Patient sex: F
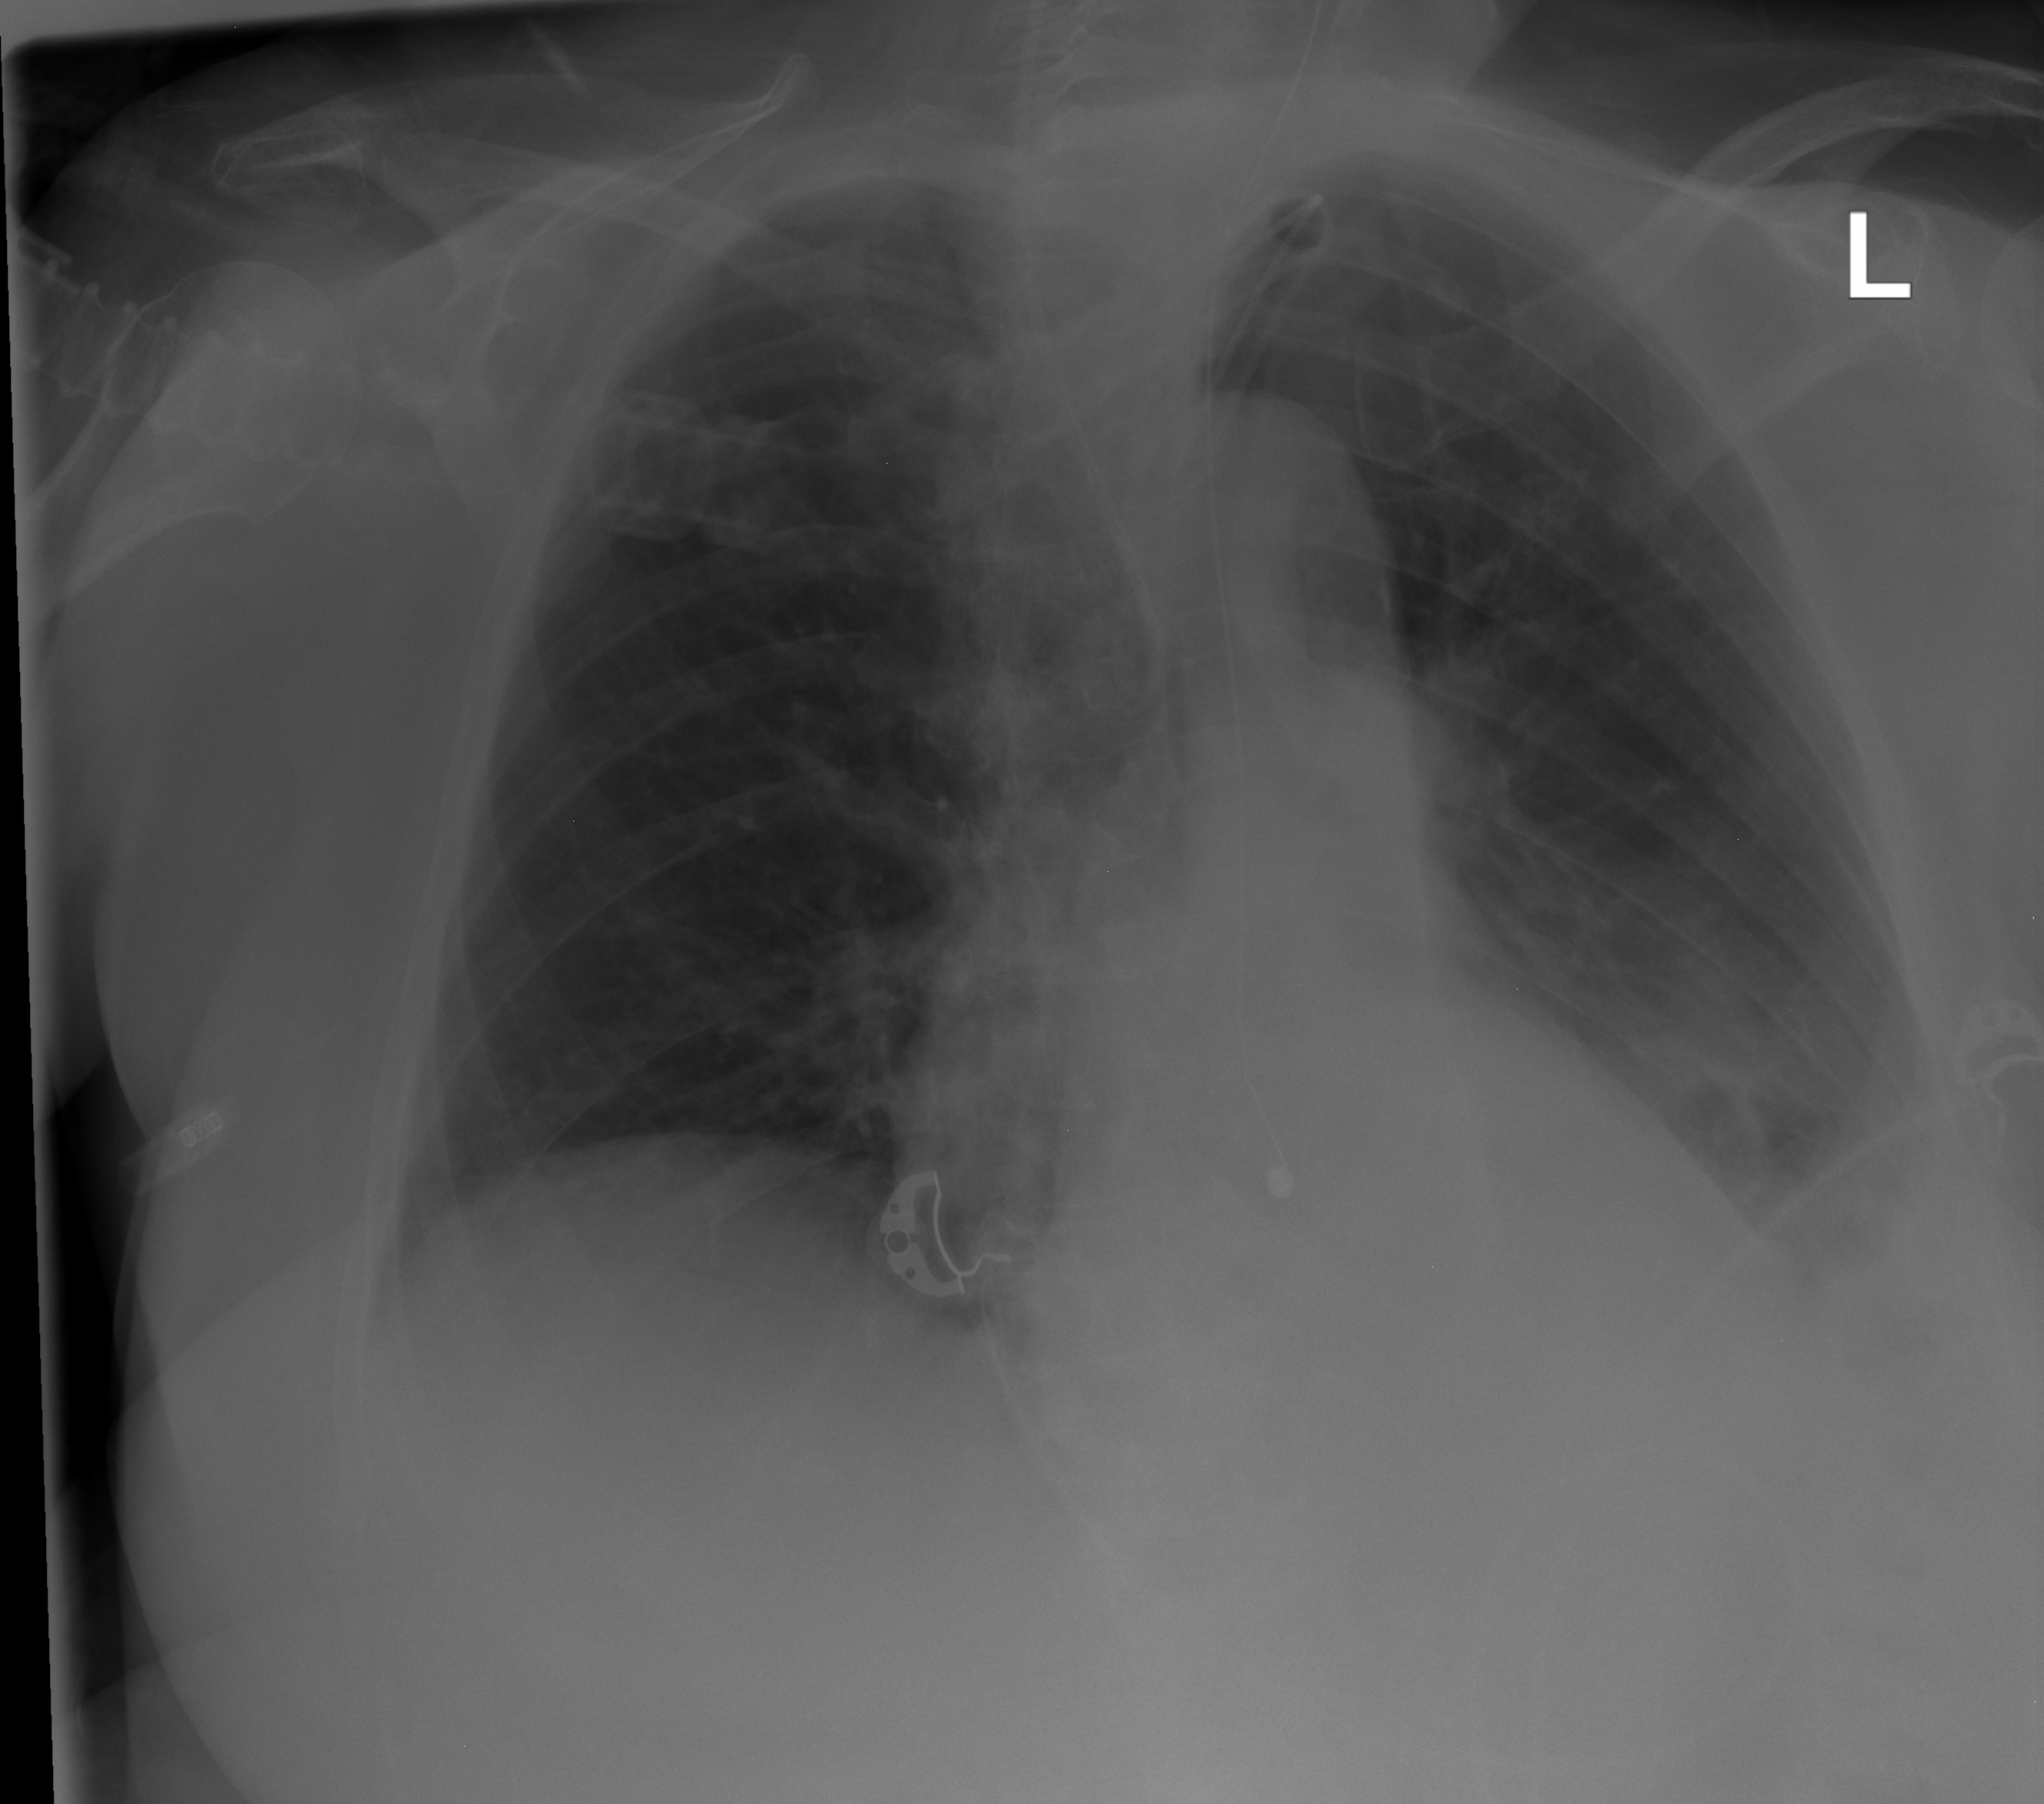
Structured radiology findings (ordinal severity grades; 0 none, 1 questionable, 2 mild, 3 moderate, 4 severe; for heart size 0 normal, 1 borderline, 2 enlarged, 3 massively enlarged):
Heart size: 0
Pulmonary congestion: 0
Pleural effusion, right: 0
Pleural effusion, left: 2
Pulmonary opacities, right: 0
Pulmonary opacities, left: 1
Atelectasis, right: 0
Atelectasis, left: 2